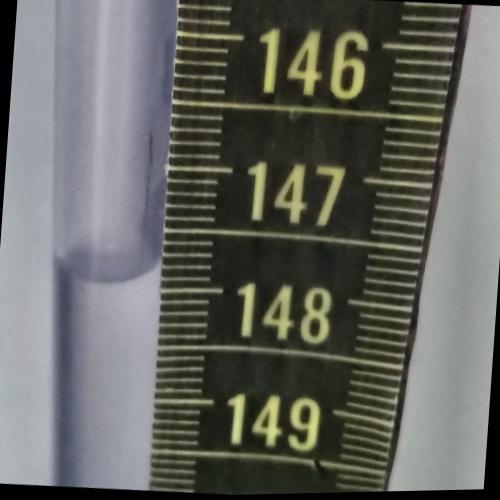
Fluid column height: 147.8 cm